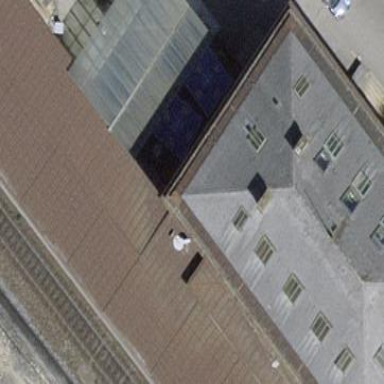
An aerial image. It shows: View of roof of building.